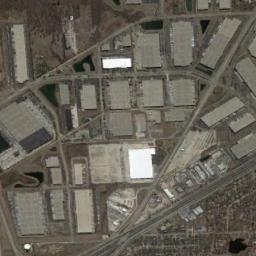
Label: industrial_area